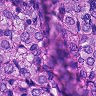
Metastatic tissue present: yes